Aerial crown-view tile of a tropical tree (Barro Colorado Island, Panama), acquired 20240918:
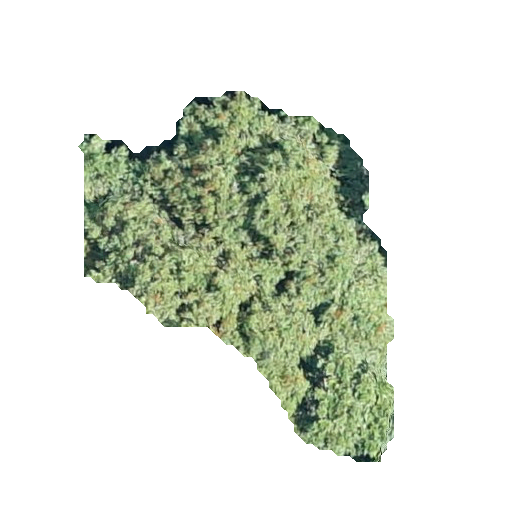
Species: Protium stevensonii
GBIF accepted scientific name: Tetragastris panamensis
Crown area: 111.999 m²